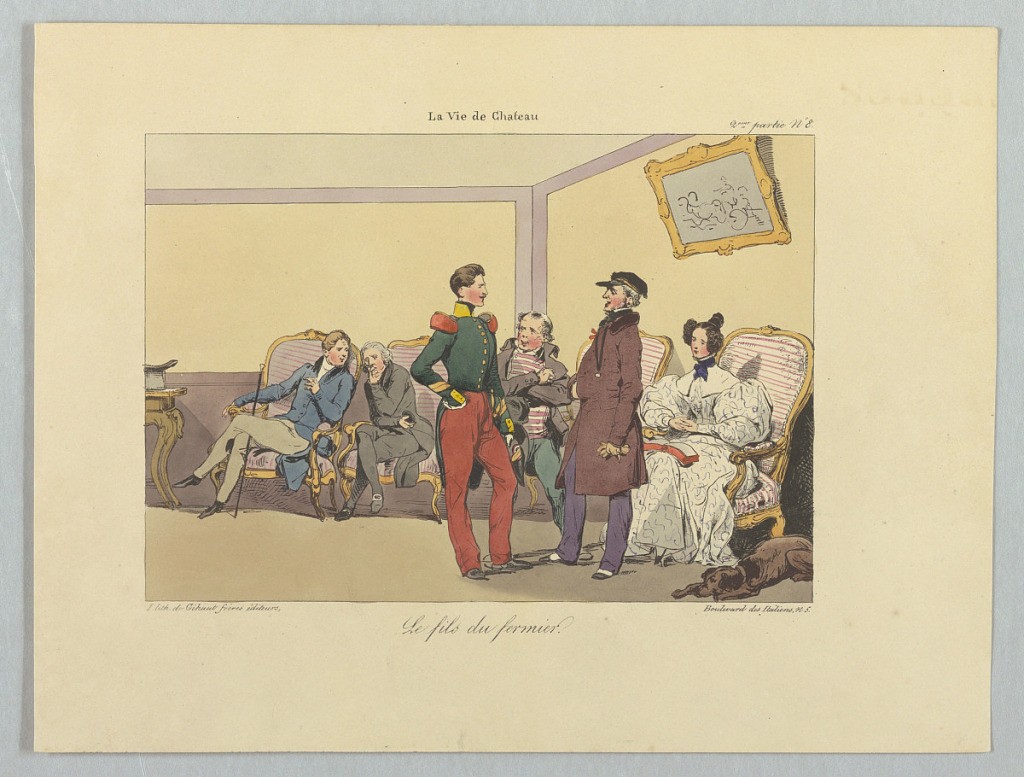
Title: La fils du fernier, from La vie de château
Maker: Gihaut Frères, French, 1815 - 1871
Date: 1832
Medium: Lithograph, brush and watercolor on paper
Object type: Print
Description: Two men and a woman in armchairs, listening to three men, center right, talking. Two in military uniform. Title and lithographer's name below.